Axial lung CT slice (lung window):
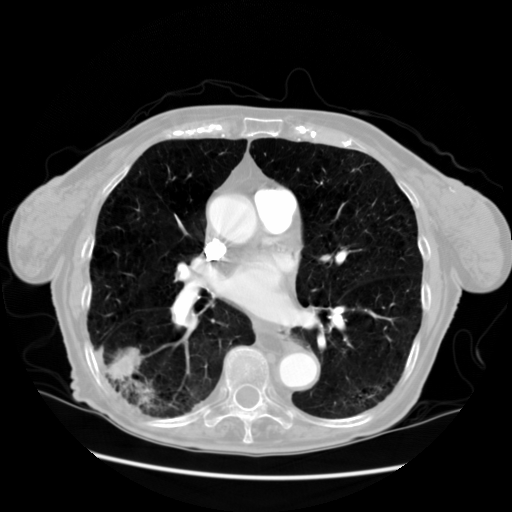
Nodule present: no